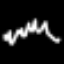
Label: squiggle